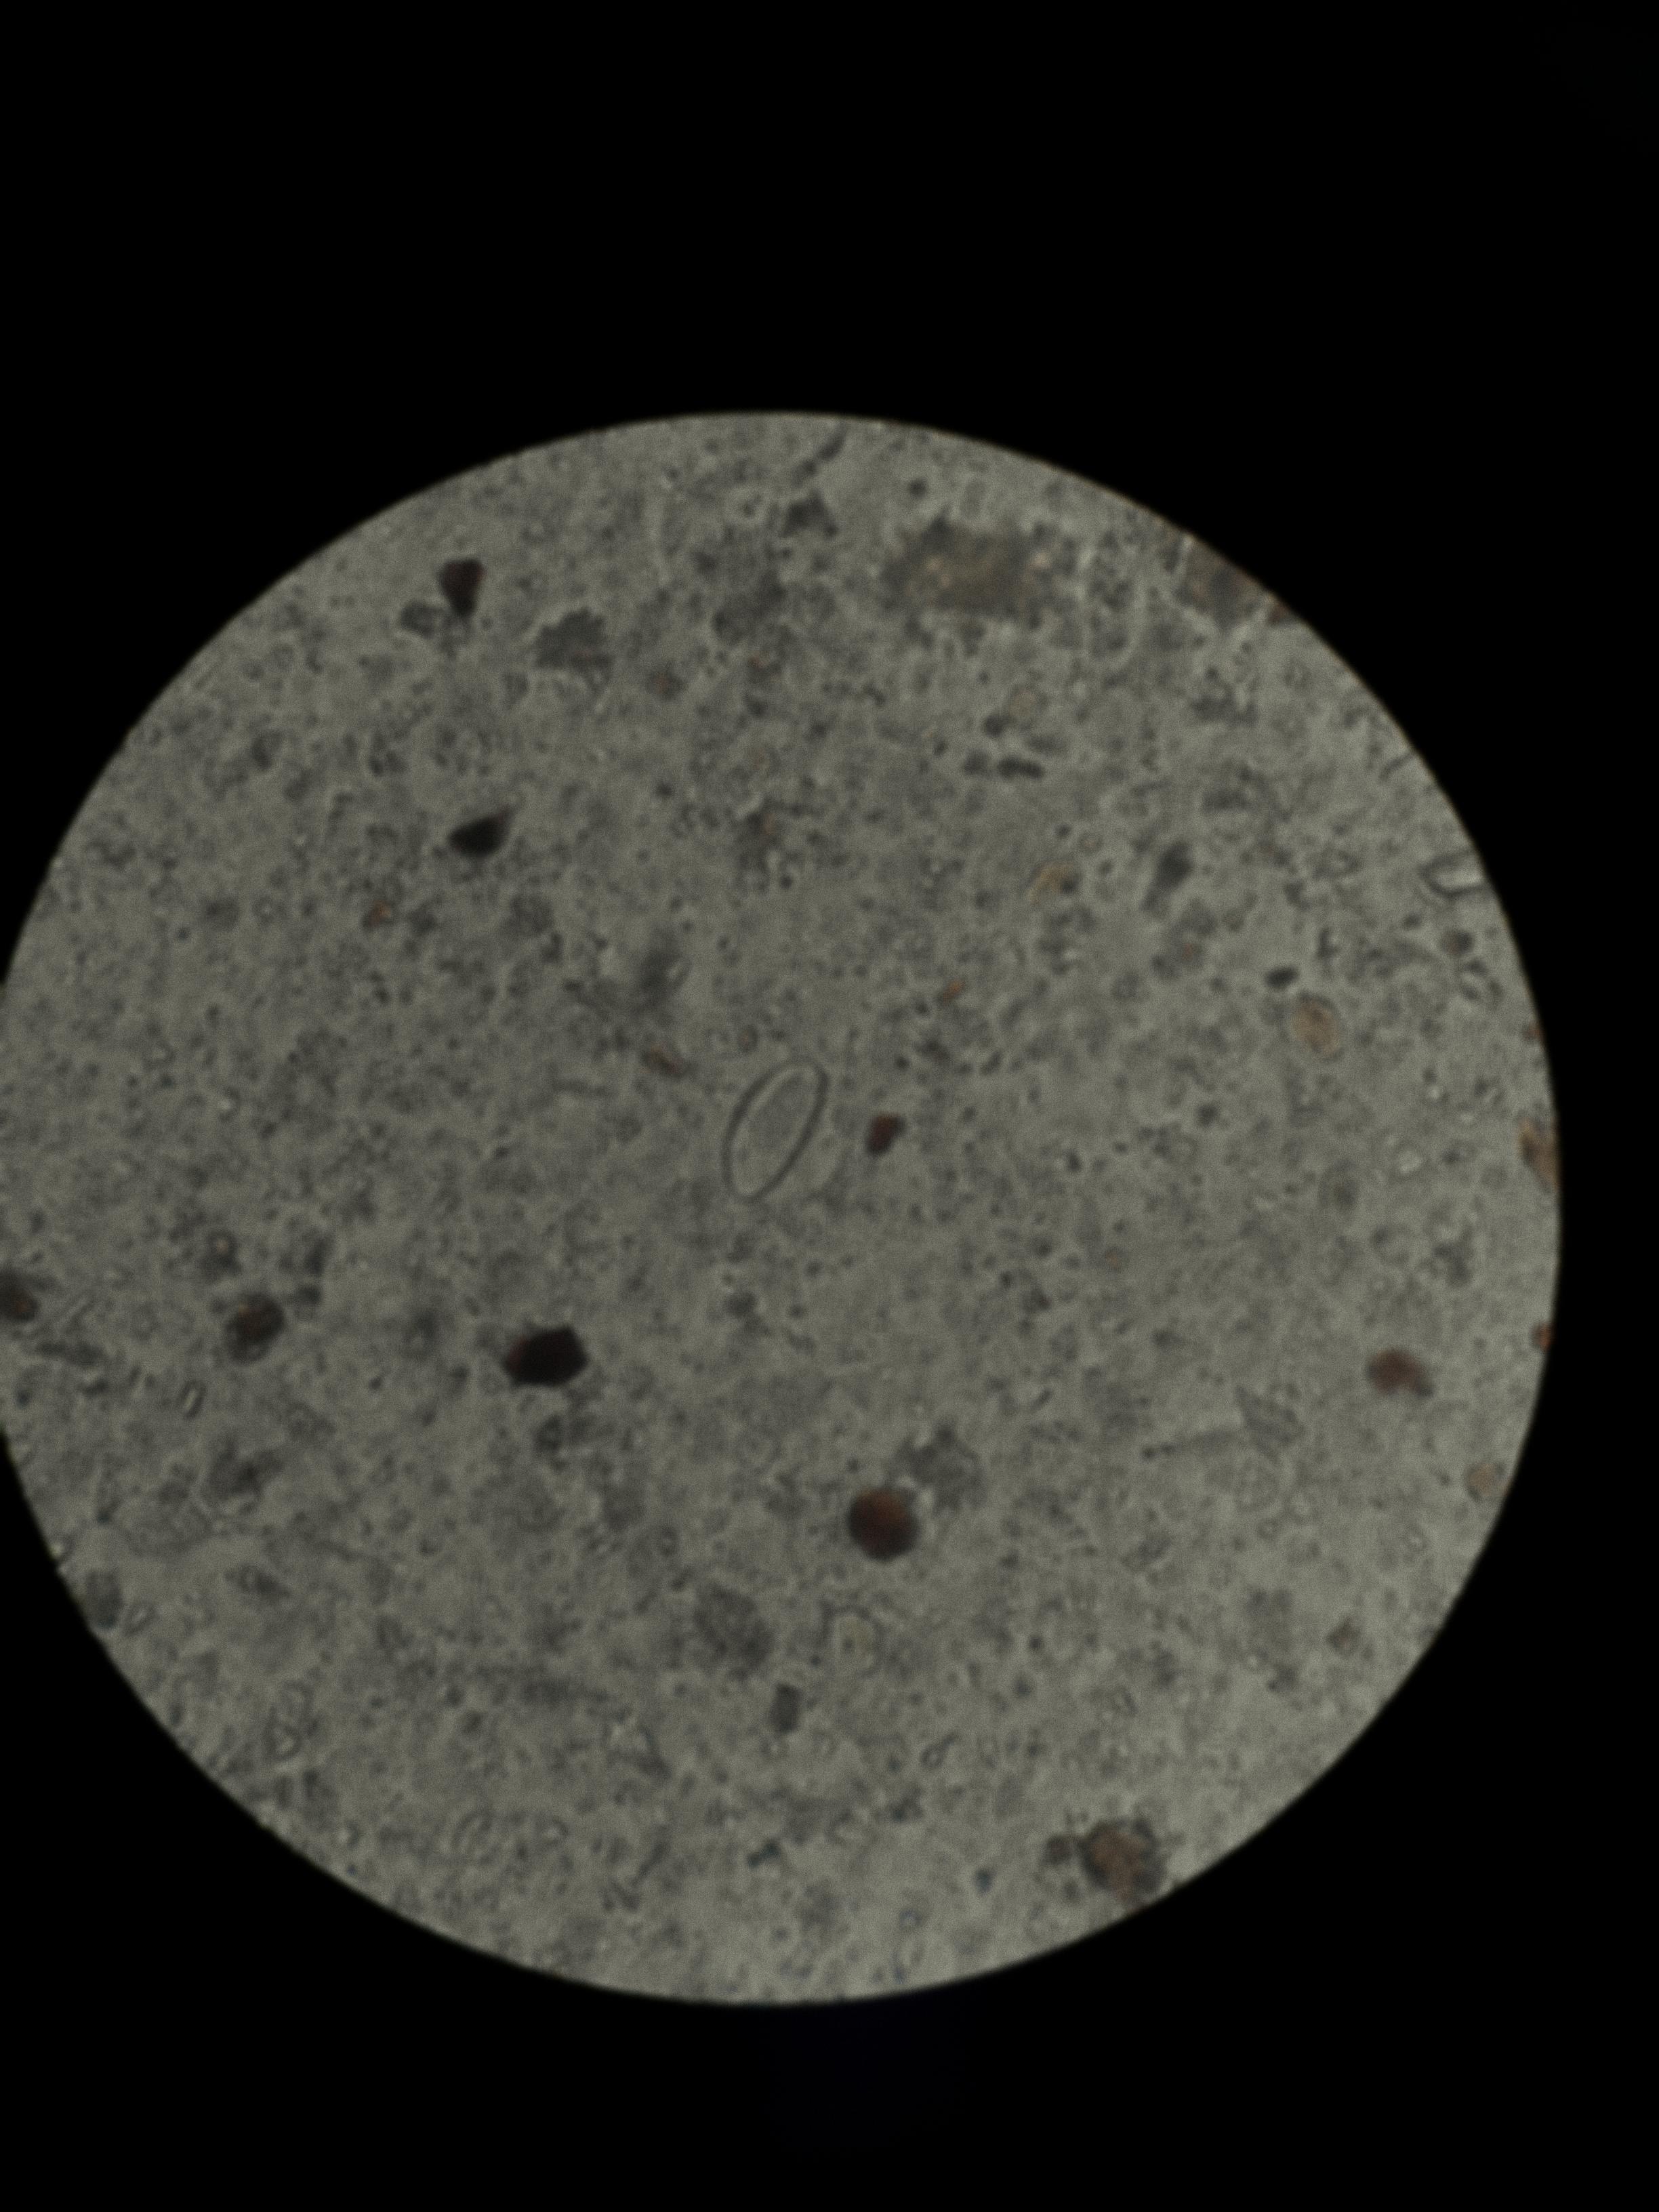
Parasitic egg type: Enterobius vermicularis